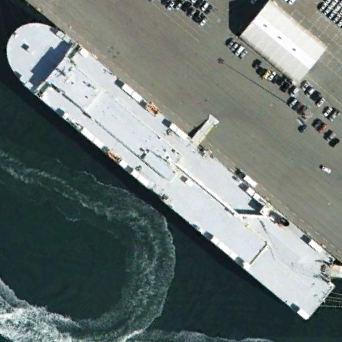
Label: civil